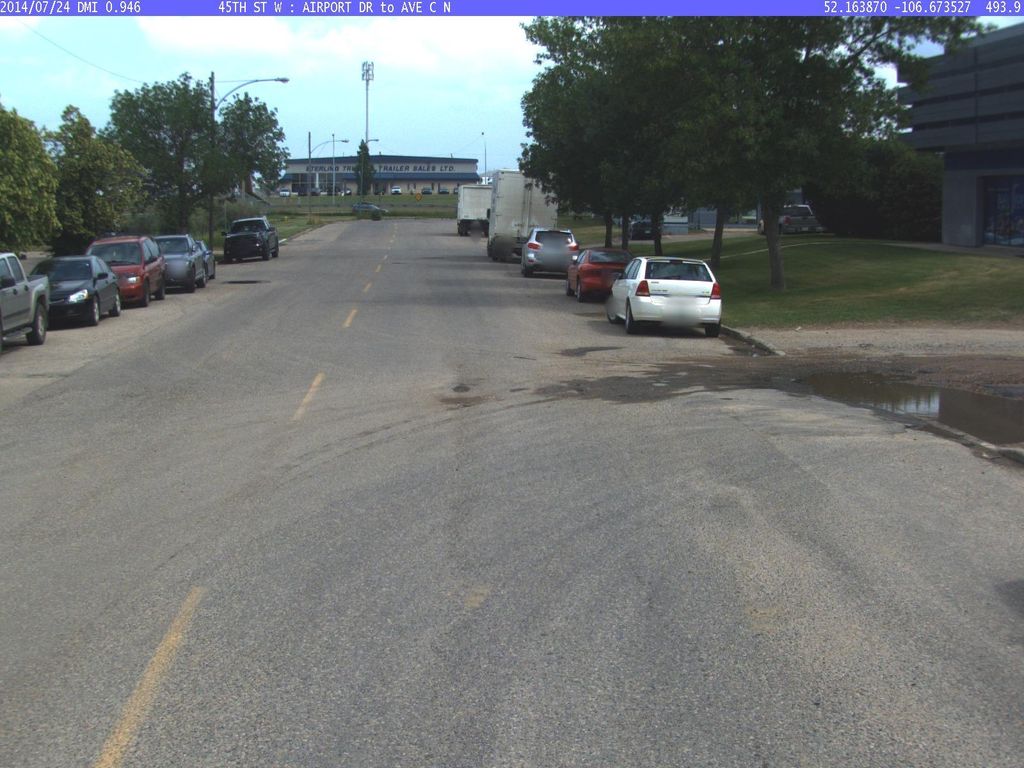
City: saskatoon